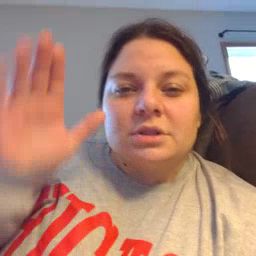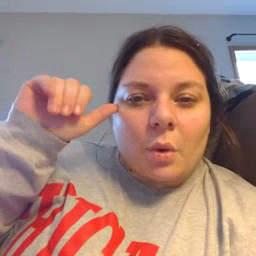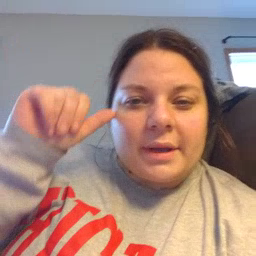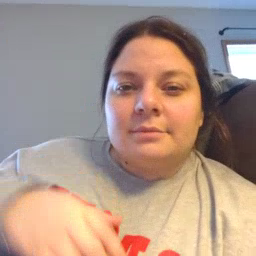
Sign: donkey